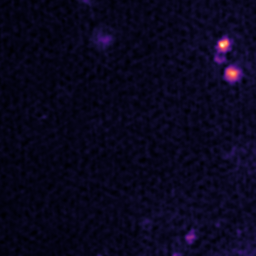
Label: Super-resolution ER image